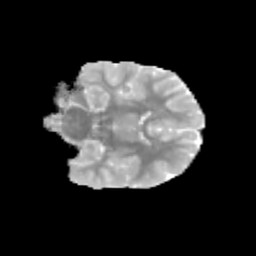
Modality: MD
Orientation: coronal
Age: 9
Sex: male
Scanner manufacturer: siemens
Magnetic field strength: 3 T
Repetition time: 3.8 s
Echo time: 0.07 s